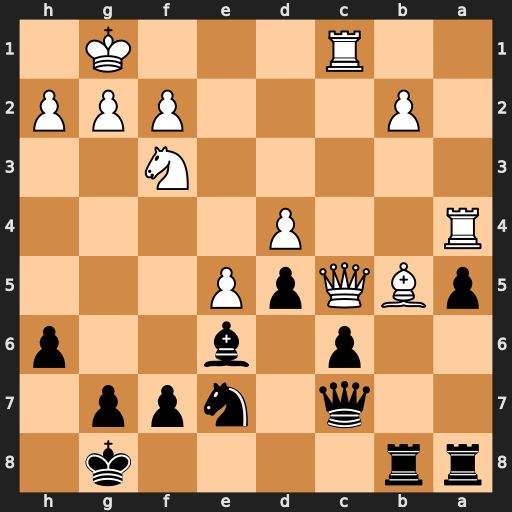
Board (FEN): rr4k1/2q1npp1/2p1b2p/pBQpP3/R2P4/5N2/1P3PPP/2R3K1
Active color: b
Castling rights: -
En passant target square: -
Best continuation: Rxb5 Qxb5 cxb5 Rxc7 bxa4 Rxe7 Rb8